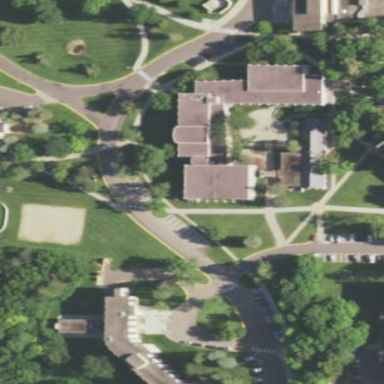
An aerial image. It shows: College building.